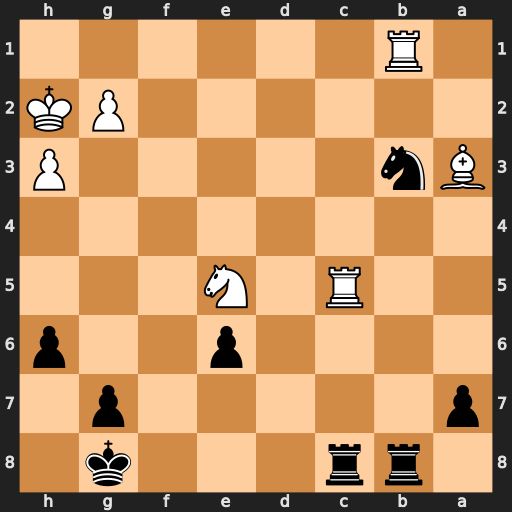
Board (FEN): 1rr3k1/p5p1/4p2p/2R1N3/8/Bn5P/6PK/1R6
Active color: b
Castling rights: -
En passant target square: -
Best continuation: Nxc5 Rxb8 Rxb8